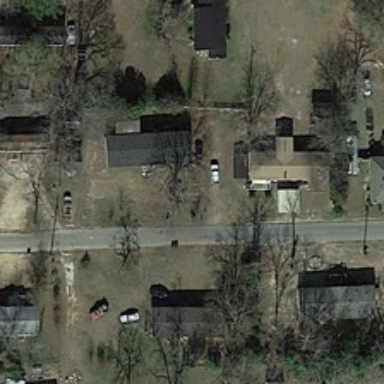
On each side of the road  there are some houses together with some bare trees .